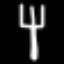
Label: fork